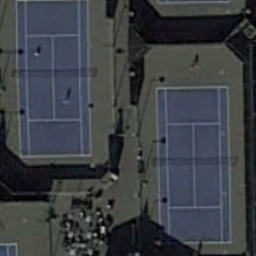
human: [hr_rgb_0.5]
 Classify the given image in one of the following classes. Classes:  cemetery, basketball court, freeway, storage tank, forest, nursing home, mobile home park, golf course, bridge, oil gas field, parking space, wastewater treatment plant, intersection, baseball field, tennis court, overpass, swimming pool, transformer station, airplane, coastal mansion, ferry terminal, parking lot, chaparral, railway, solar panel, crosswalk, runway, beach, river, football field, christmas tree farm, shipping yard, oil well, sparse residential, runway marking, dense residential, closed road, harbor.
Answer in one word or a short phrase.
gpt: tennis court